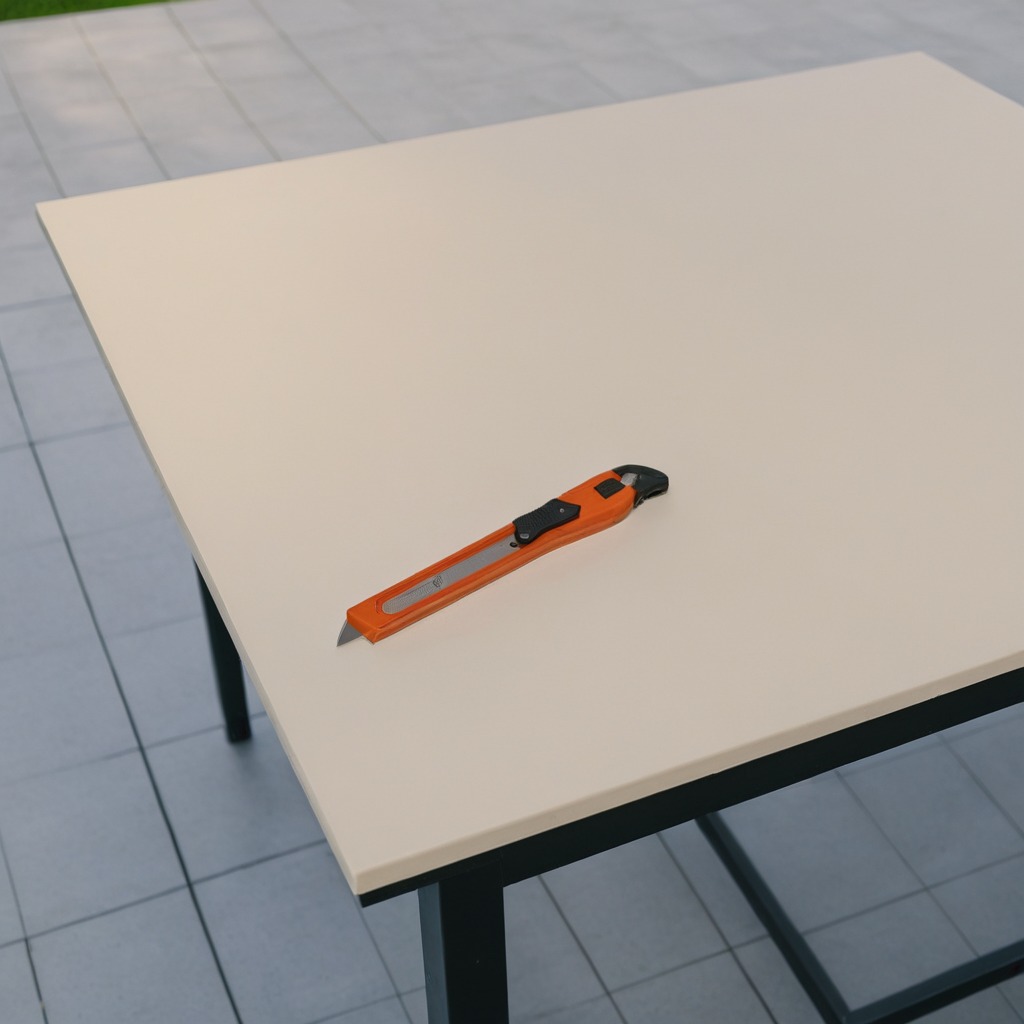
A utility knife lying on the table in a temporary outdoor tool station.